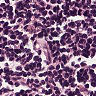
Metastatic tissue present: no